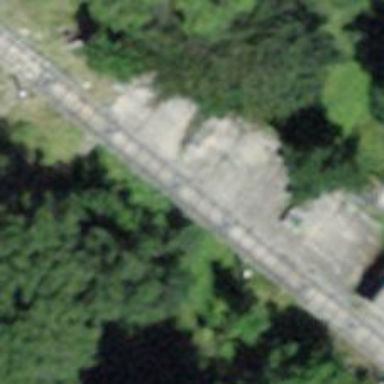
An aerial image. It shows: Disused railway.